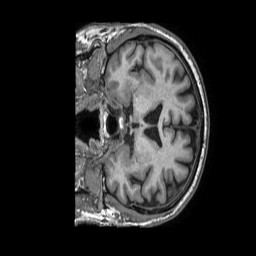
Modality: T1w
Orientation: coronal
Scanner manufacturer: philips
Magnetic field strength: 1.5 T
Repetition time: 0.007116 s
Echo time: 0.00323 s